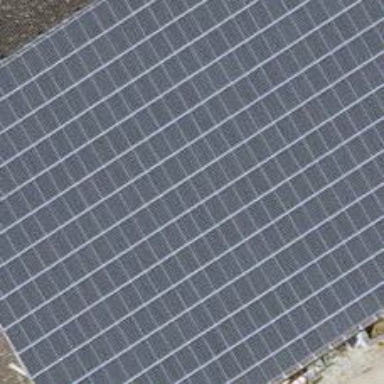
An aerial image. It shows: Solar power generator.